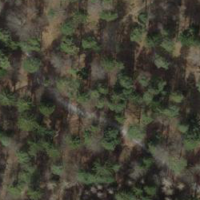
EUNIS habitat code: 44
Species observed at this site:
Fagus sylvatica